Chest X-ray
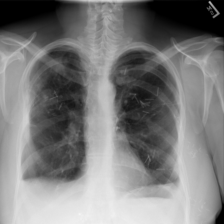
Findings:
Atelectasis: negative
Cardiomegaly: negative
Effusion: negative
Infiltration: negative
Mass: negative
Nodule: negative
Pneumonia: negative
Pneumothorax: negative
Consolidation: negative
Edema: negative
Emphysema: negative
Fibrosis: negative
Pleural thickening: negative
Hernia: negative